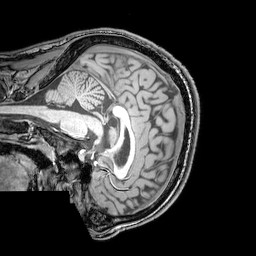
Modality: T1w
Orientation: sagittal
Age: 23
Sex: male
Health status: healthy
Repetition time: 0.081 s
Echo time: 0.037 s